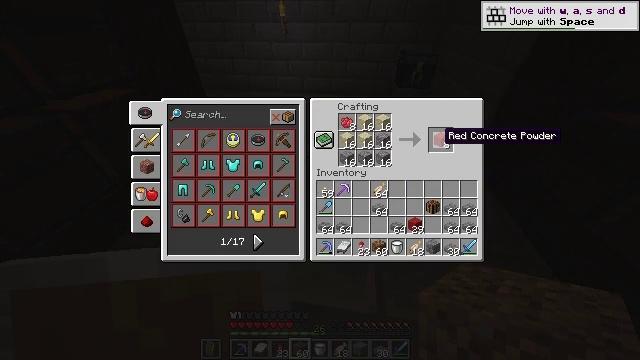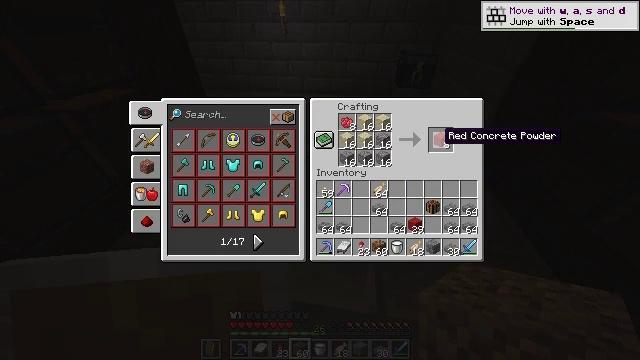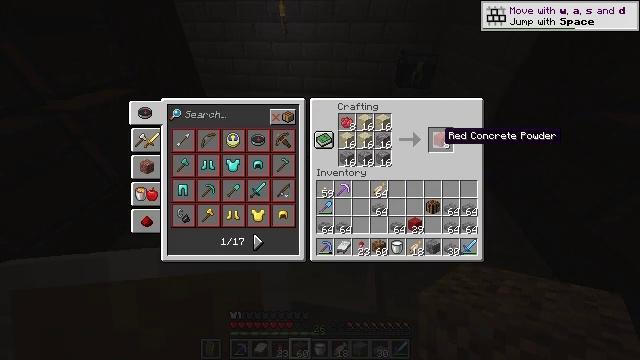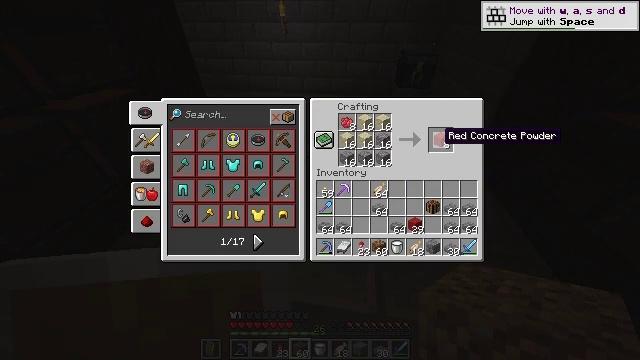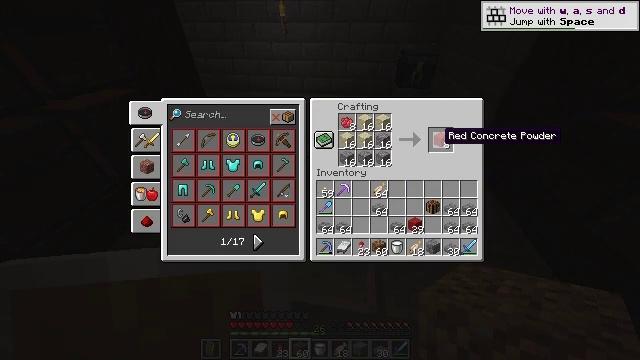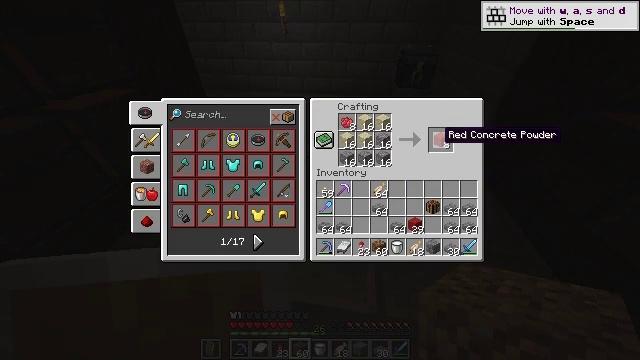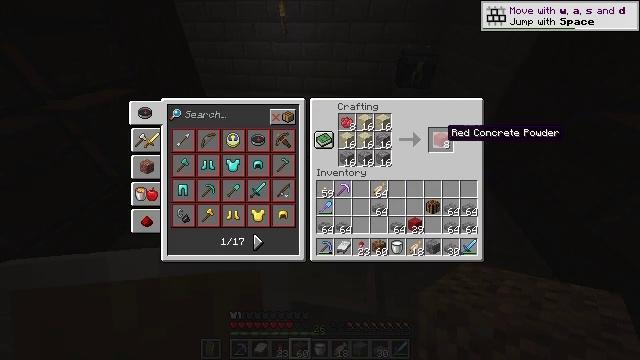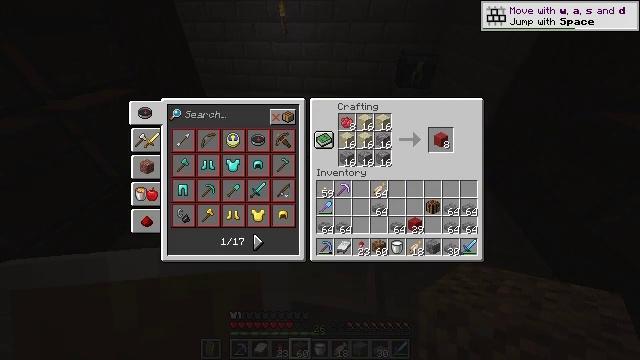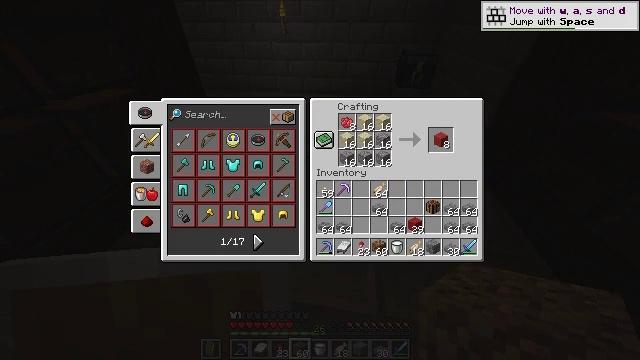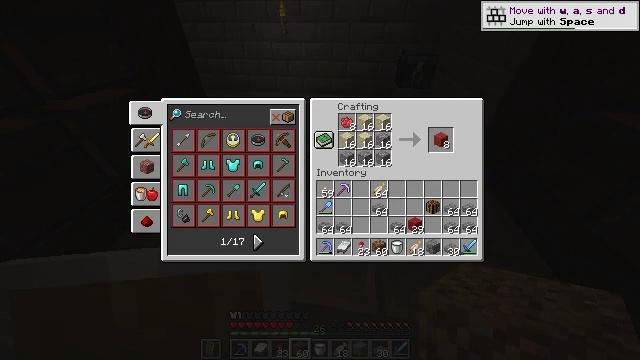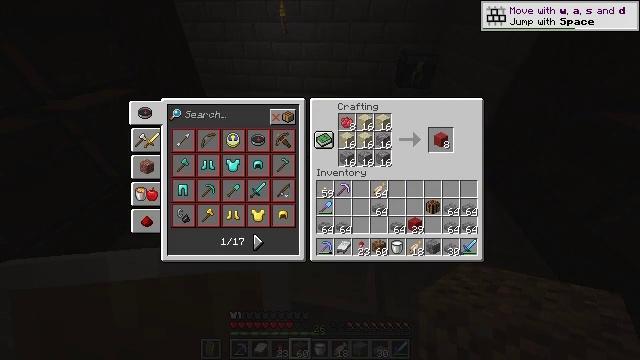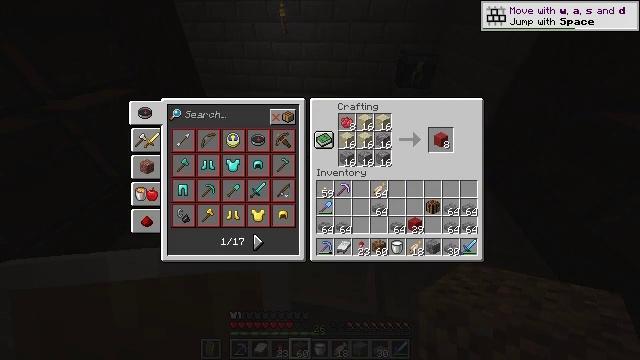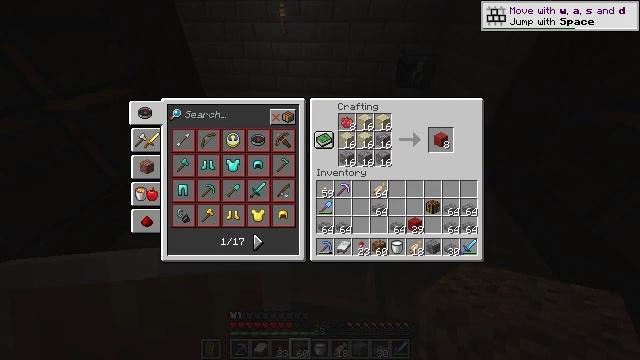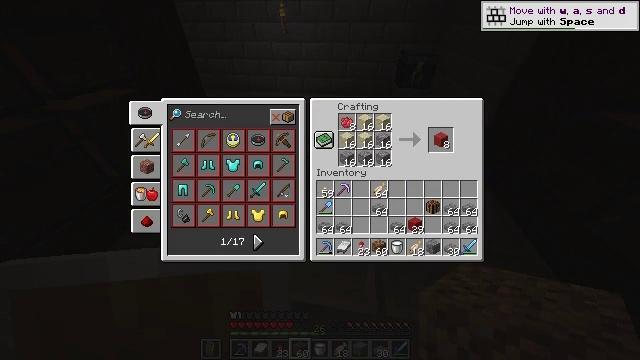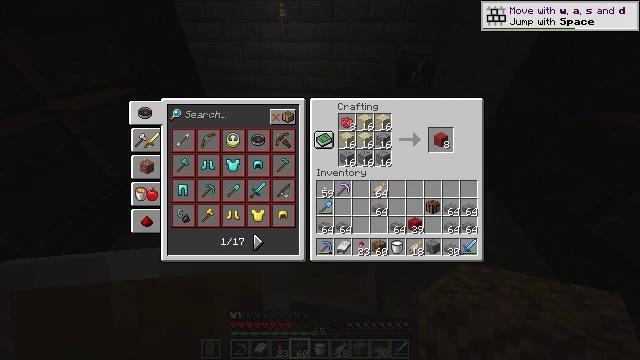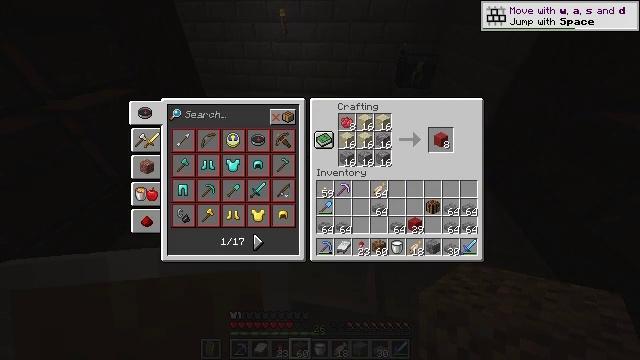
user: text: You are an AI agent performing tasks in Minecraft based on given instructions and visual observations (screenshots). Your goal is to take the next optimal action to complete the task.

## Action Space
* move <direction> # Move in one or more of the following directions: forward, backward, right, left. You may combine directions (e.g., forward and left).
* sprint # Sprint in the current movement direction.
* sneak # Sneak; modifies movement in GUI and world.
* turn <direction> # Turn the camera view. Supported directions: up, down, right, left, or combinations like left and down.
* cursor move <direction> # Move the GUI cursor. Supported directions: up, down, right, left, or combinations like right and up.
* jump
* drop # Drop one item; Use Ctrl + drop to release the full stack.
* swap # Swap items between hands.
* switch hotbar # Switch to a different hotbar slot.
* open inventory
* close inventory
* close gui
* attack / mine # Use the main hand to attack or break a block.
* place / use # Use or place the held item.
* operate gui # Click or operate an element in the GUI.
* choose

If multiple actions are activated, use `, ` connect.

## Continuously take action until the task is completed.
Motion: motion action
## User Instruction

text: Craft red concrete powder.
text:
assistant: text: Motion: no_op
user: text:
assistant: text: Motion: no_op
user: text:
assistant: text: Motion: no_op
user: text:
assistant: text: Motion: no_op
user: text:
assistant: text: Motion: no_op
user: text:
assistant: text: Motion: no_op
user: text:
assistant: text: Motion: cursor move right
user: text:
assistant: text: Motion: no_op
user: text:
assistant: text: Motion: cursor move up
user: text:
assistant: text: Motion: no_op
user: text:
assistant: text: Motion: no_op
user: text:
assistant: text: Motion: no_op
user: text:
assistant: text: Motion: no_op
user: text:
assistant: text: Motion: no_op
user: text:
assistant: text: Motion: no_op
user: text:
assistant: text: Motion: no_op
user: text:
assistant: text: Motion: no_op
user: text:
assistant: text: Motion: no_op
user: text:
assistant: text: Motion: no_op
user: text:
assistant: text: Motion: no_op
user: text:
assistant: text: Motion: no_op
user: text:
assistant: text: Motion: no_op
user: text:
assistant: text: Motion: no_op
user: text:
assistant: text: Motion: no_op
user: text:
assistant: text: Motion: no_op
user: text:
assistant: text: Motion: no_op
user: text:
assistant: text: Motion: no_op
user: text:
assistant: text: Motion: no_op
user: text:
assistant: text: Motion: no_op
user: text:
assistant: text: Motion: no_op